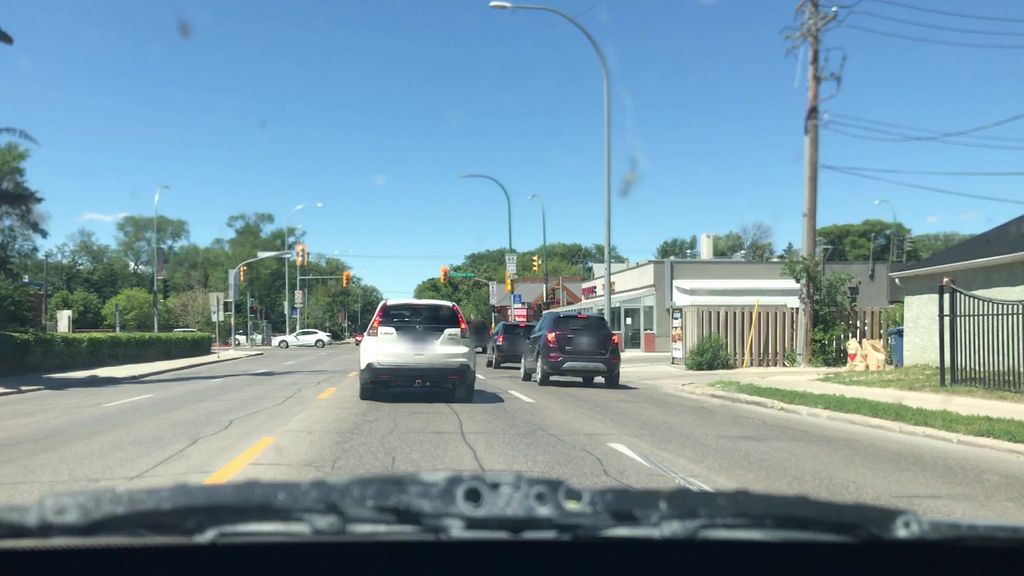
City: winnipeg